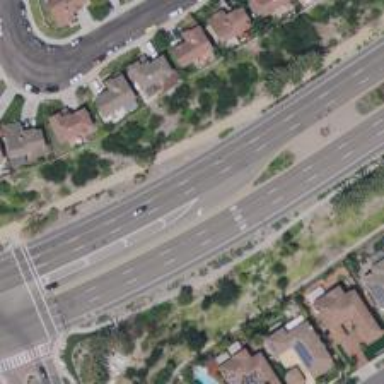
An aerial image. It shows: Secondary road with separate asphalt sidewalks.